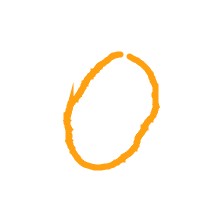
Shape: circle